Interaction volume radius: 5 \u00c5
Interaction volume height: 15 \u00c5
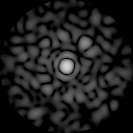
Disorder parameter: 0.8755